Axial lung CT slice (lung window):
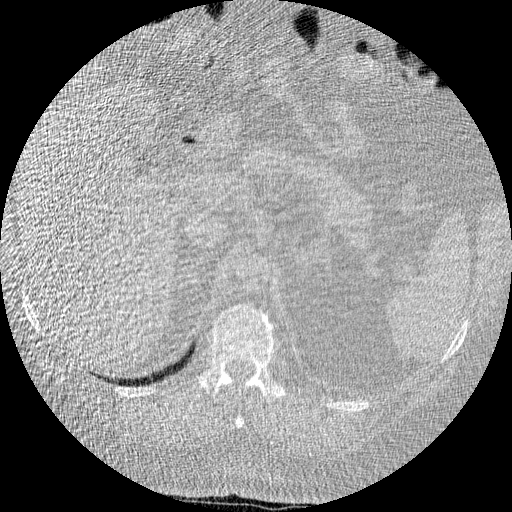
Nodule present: no